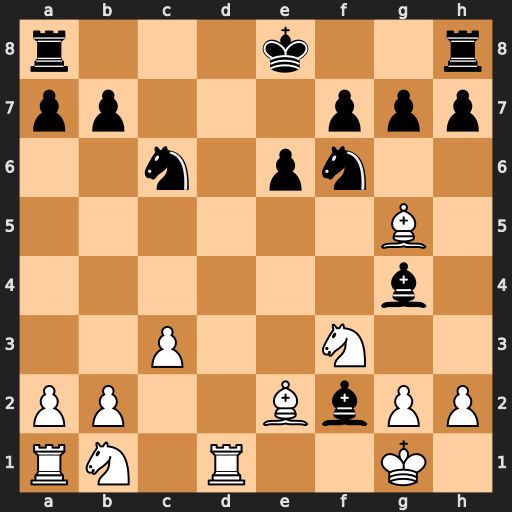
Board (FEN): r3k2r/pp3ppp/2n1pn2/6B1/6b1/2P2N2/PP2BbPP/RN1R2K1
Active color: w
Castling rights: kq
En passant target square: -
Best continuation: Kxf2 Ne4+ Ke3